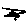
Label: bird